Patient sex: F
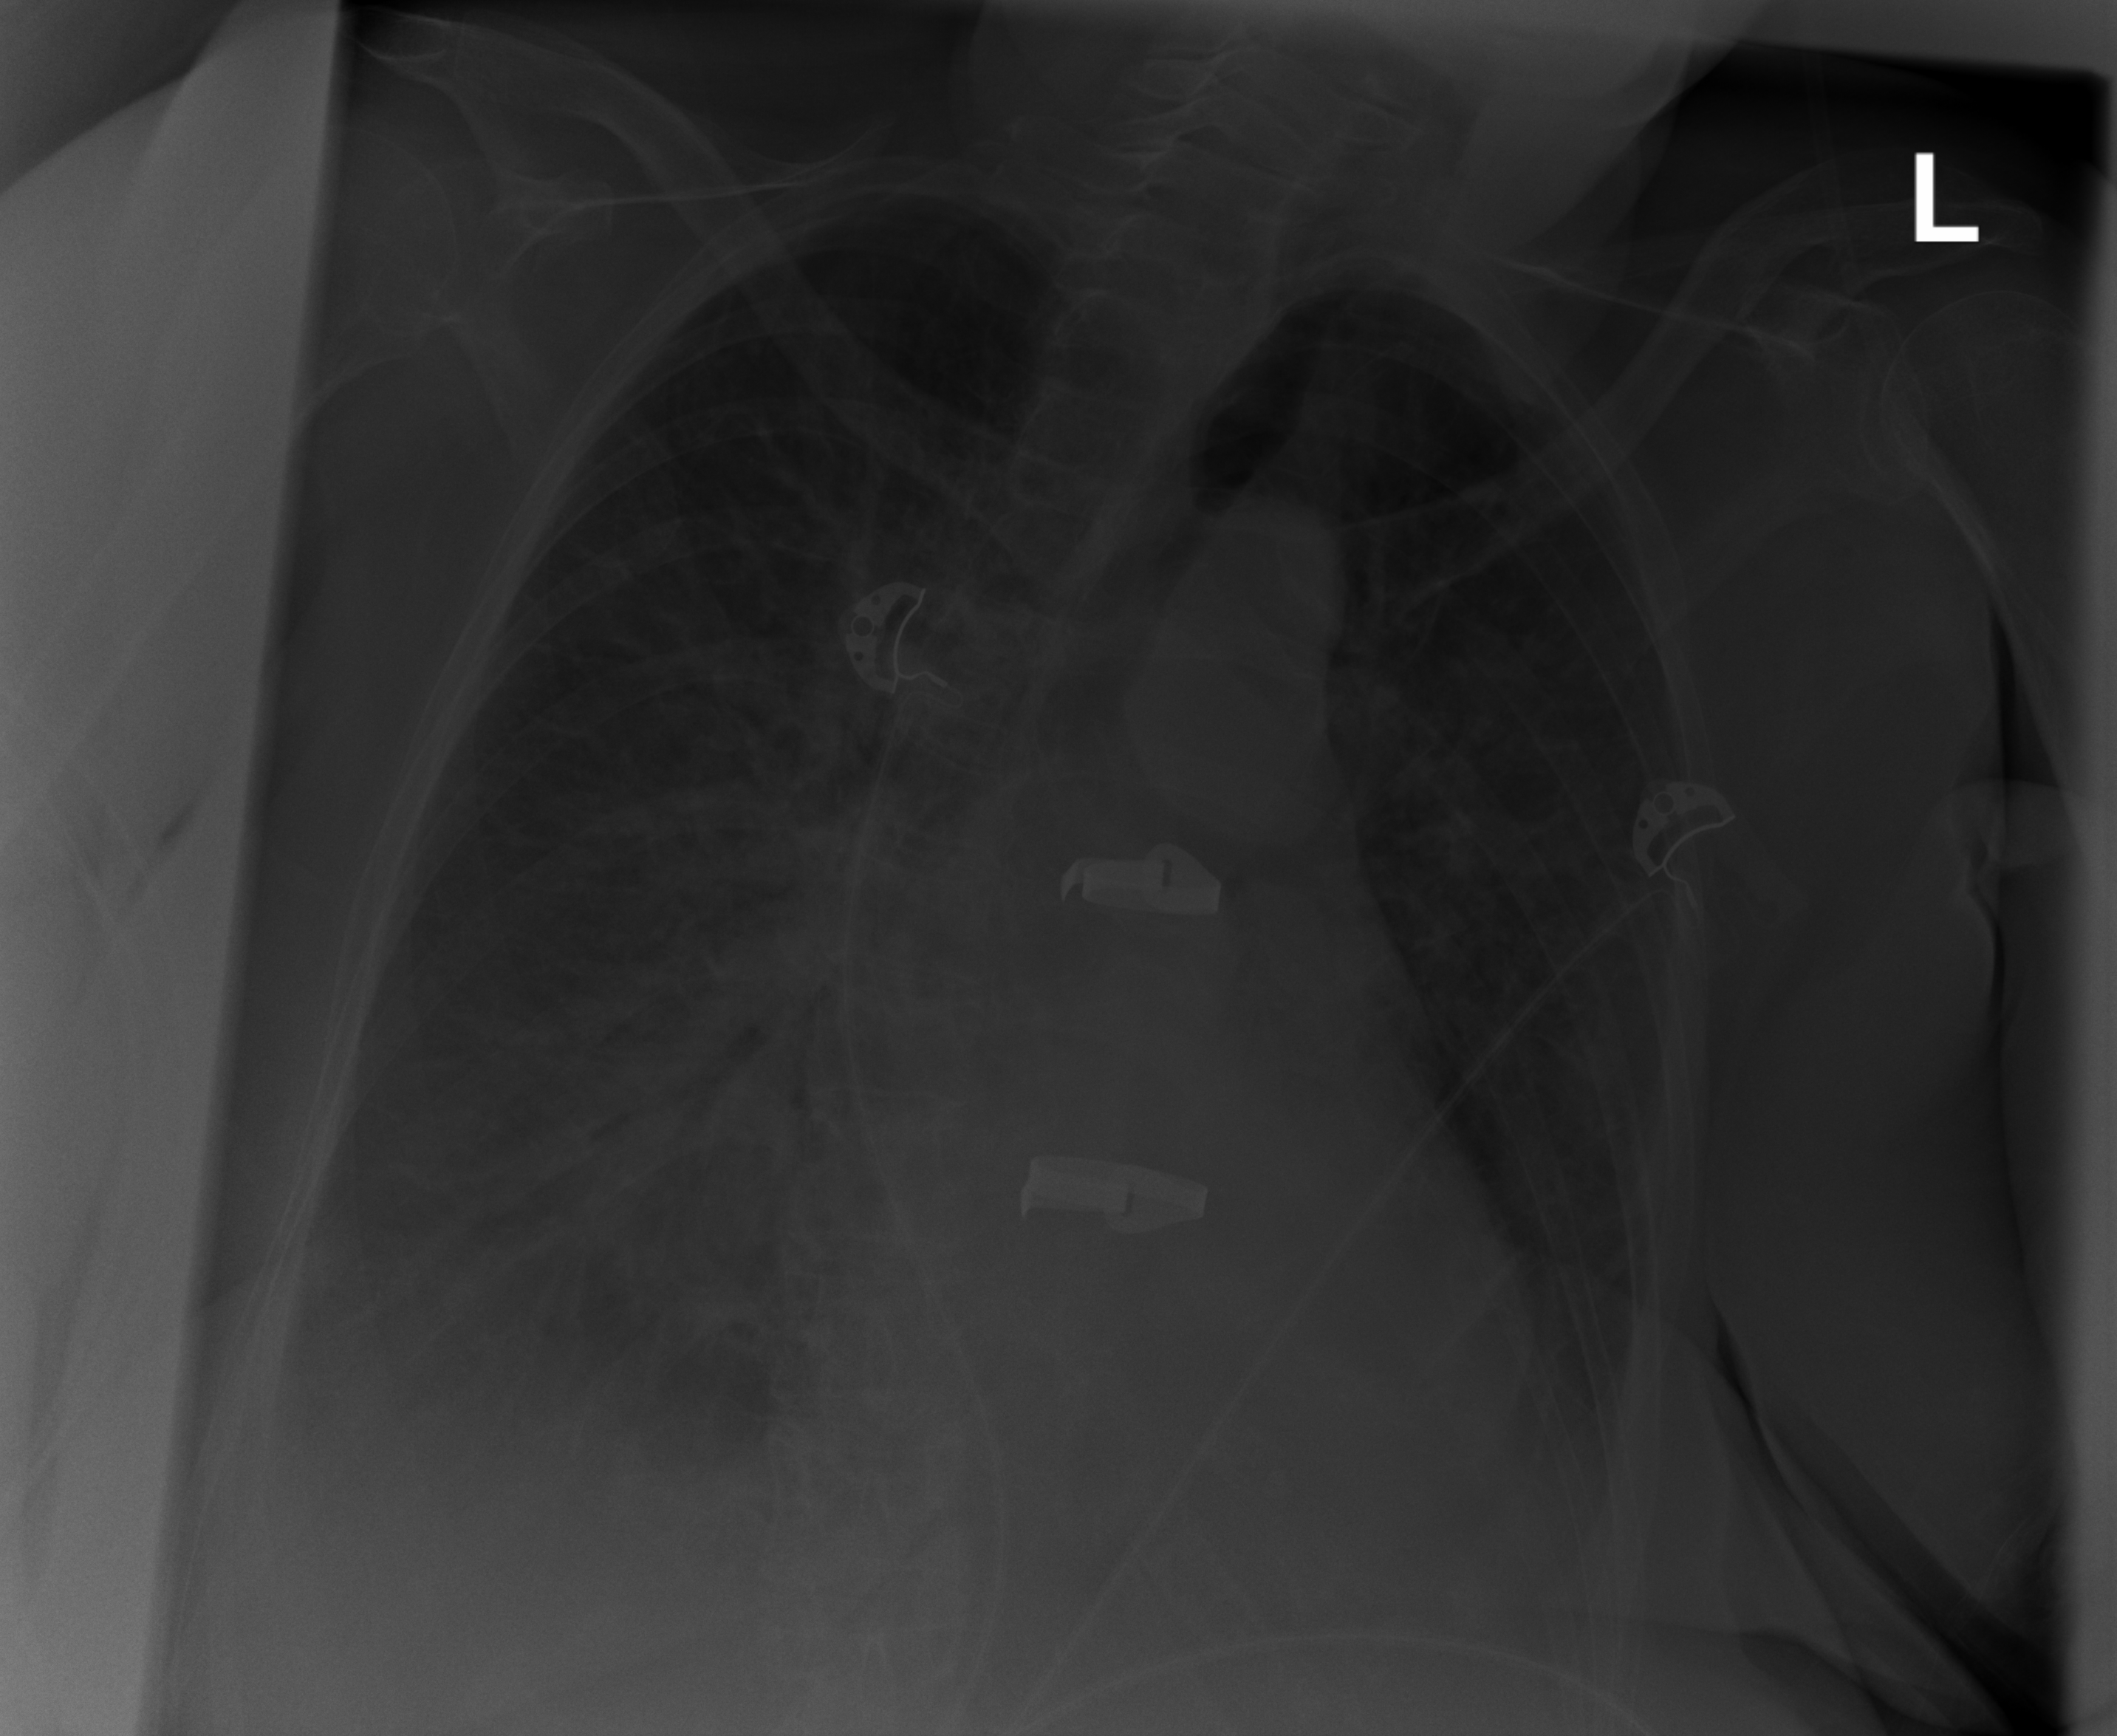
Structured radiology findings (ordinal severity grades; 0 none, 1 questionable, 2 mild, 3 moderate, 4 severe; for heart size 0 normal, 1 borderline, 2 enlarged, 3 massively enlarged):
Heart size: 2
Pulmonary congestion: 3
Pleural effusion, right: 3
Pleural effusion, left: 2
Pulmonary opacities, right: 2
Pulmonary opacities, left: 0
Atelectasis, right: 2
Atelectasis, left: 2